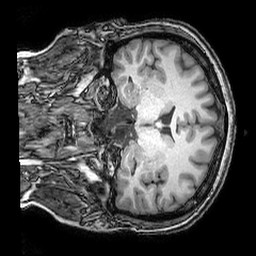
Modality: T1w
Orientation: coronal
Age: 37
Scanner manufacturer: philips
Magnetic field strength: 3 T
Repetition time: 0.007 s
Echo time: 0.003501 s